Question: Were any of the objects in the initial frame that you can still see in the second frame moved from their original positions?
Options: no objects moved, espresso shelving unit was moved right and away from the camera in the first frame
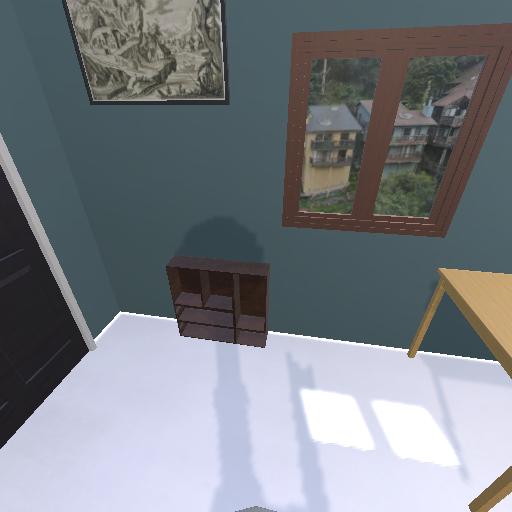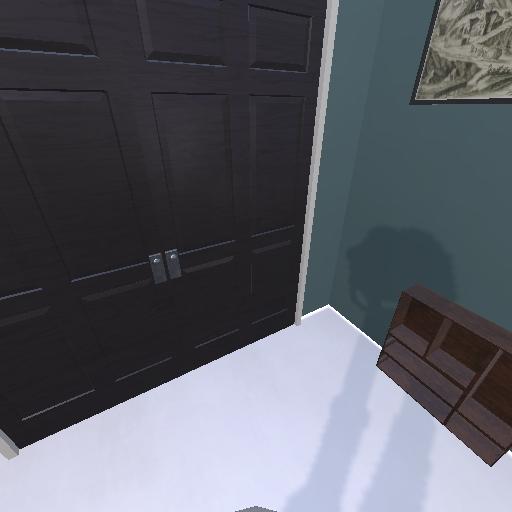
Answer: no objects moved